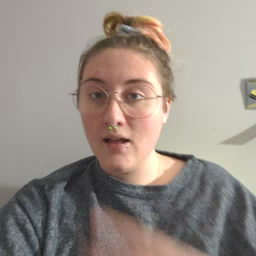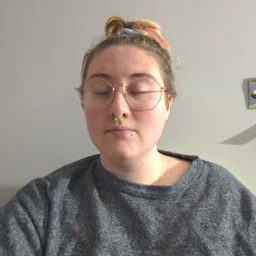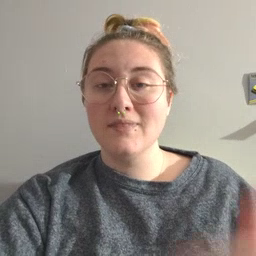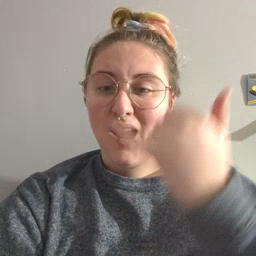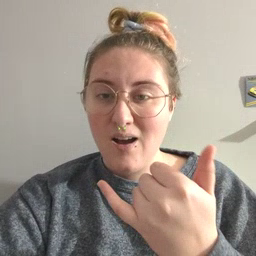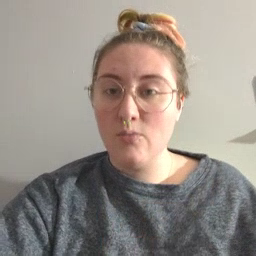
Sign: now